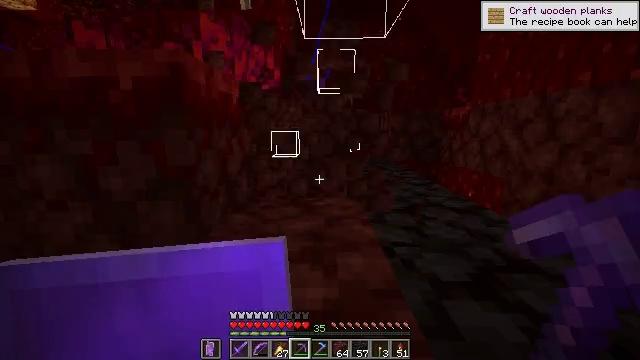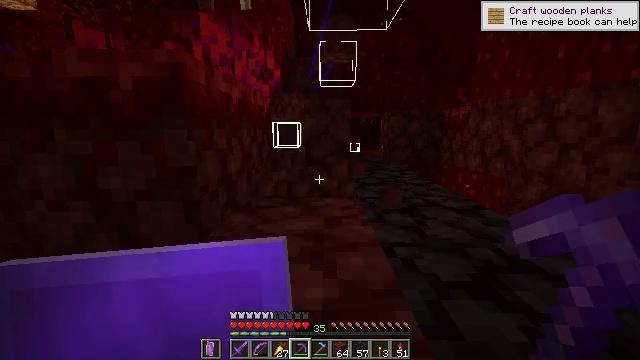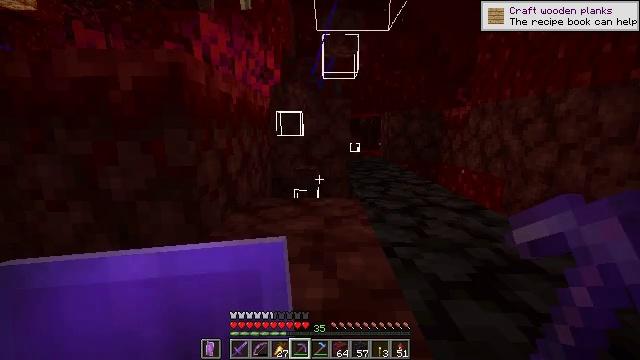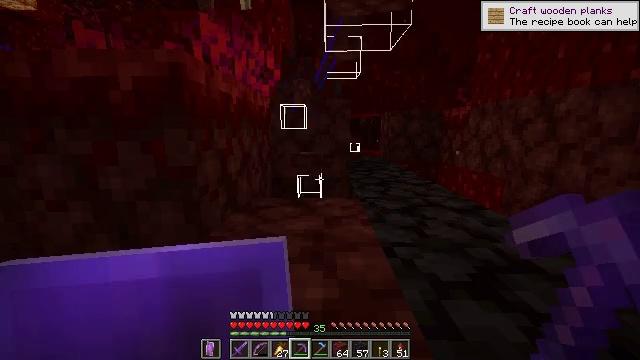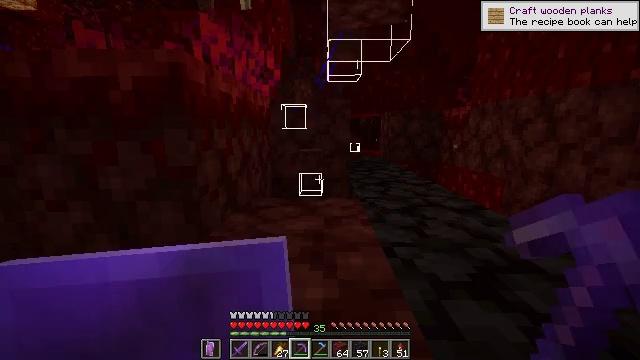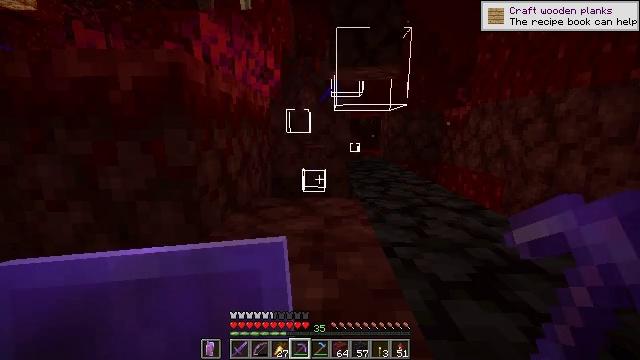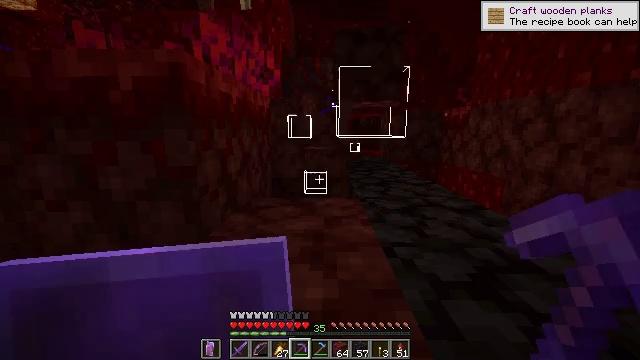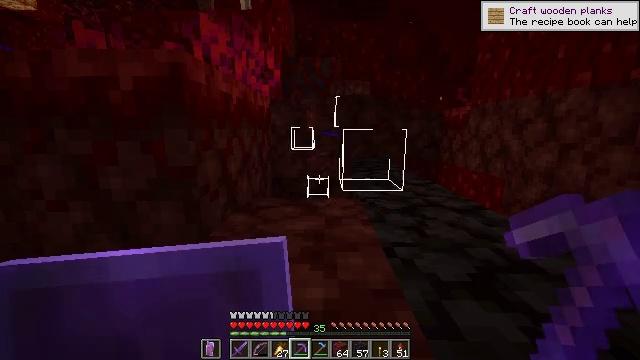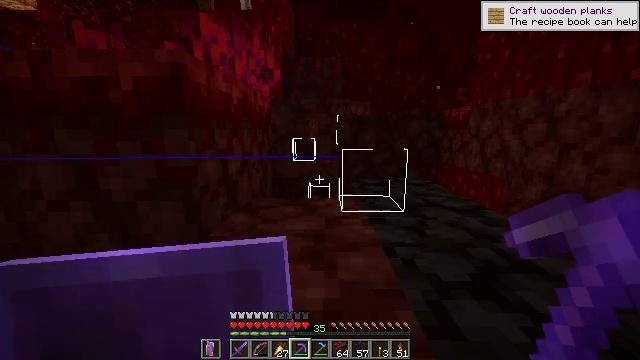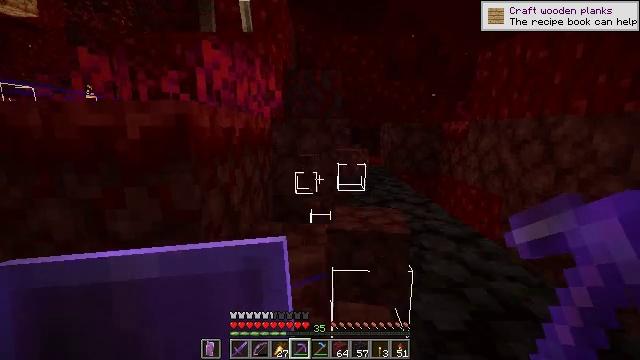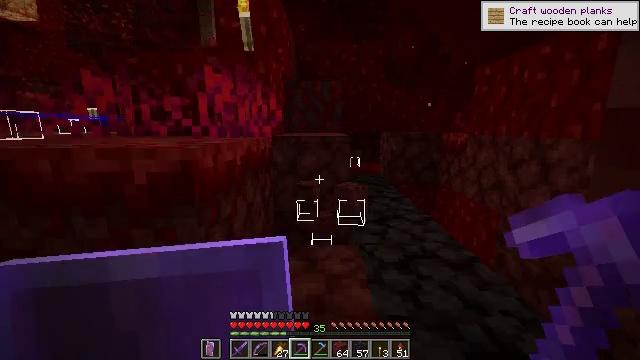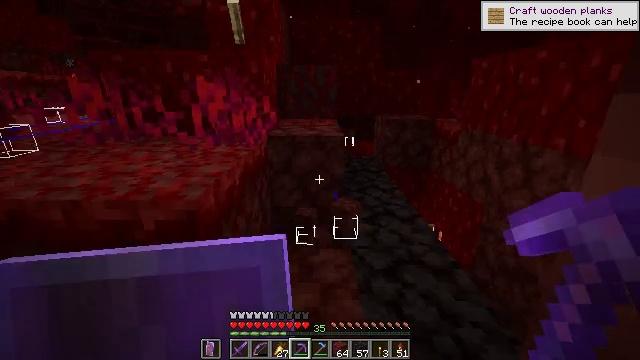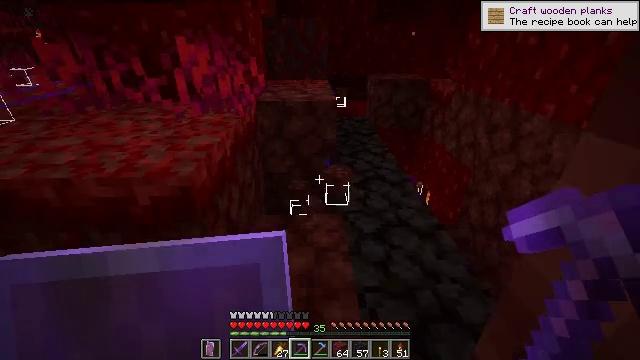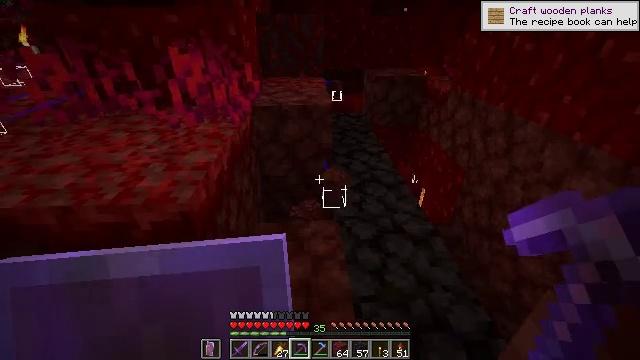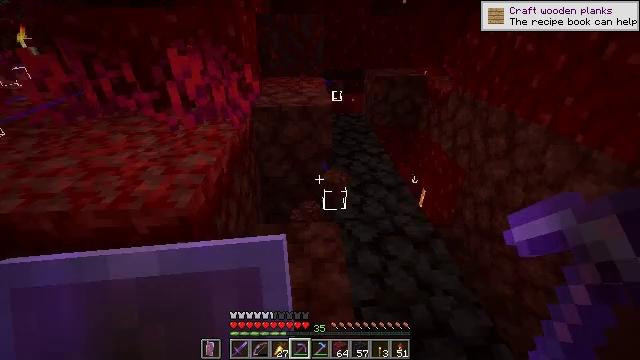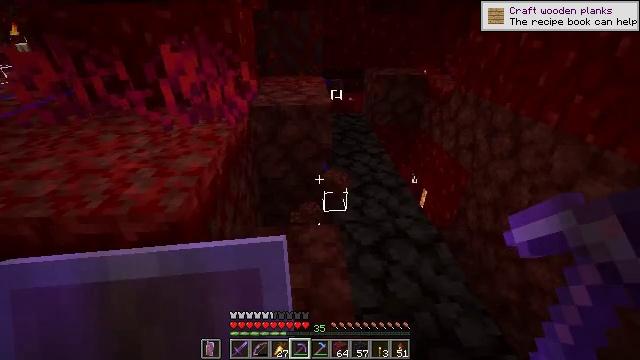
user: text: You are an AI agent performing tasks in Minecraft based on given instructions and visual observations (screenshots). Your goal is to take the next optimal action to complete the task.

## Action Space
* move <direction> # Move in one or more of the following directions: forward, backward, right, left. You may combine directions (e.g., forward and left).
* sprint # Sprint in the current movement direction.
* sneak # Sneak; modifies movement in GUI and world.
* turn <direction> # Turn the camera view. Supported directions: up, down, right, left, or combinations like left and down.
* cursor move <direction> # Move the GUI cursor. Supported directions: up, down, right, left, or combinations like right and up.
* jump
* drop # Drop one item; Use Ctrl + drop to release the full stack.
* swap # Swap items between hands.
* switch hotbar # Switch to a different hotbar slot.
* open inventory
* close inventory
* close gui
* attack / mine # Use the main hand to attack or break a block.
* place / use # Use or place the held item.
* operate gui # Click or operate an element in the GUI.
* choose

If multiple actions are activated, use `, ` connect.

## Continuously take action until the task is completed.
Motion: motion action
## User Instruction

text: Chop crimson stem from the tree.
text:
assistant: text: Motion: no_op
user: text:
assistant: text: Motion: no_op
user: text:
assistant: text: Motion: no_op
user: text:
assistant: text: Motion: no_op
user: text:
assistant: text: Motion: no_op
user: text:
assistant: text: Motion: no_op
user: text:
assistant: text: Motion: move forward
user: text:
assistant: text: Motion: move forward
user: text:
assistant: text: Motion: move forward, jump
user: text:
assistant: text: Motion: move forward, jump
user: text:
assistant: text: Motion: move forward, turn right and down, jump
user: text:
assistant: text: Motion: move forward, turn right and down, jump
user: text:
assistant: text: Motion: move forward, turn down
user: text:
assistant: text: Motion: move forward
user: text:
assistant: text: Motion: move forward
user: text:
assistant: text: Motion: move forward
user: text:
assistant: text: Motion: move forward
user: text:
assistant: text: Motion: move forward
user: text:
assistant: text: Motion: move forward
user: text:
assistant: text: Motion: move forward
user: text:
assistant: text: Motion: move forward and move right
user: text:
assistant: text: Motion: move forward and move right
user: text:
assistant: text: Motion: move forward and move right
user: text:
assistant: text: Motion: move forward and move right
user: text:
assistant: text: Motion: move forward and move right, turn left
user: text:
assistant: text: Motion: move forward, turn left and down
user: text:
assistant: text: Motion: turn down
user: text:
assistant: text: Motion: no_op
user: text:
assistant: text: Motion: no_op
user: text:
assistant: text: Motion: no_op